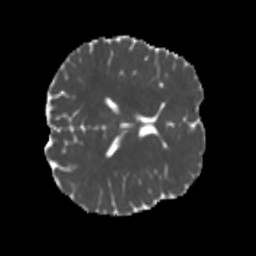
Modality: MD
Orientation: axial
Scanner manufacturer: siemens
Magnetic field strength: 3 T
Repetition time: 4 s
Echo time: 0.0594 s